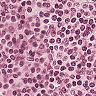
Metastatic tissue present: no